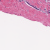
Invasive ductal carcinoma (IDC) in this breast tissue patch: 0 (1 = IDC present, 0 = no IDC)